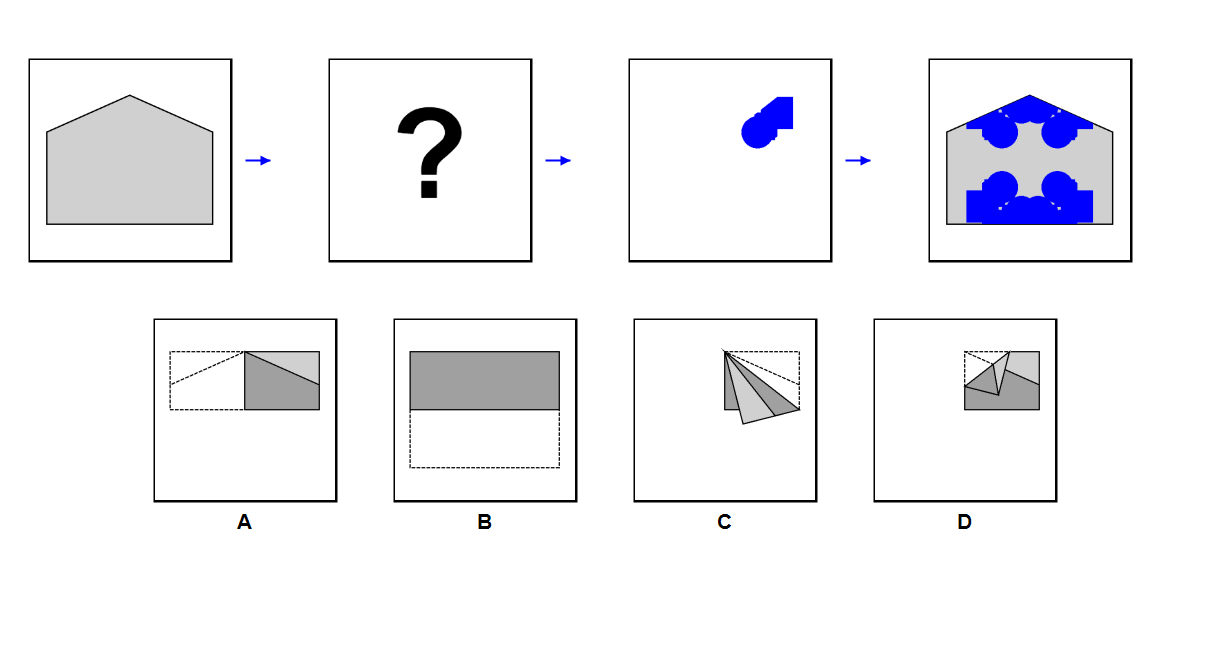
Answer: C